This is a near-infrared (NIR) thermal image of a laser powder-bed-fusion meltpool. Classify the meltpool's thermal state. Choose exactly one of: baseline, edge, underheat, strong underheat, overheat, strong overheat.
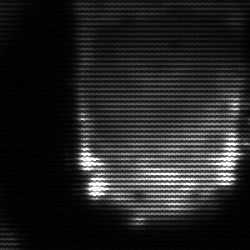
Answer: baseline